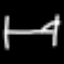
Label: bed